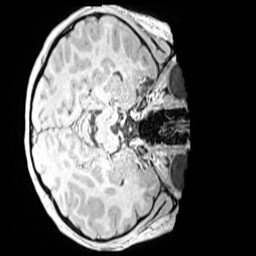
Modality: MP2RAGE
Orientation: axial
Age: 13
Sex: female
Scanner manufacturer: siemens
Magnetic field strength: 3 T
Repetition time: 4 s
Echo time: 0.00299 s